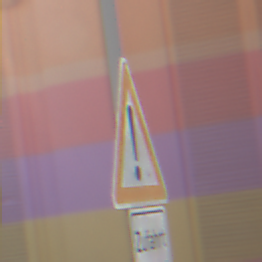
Verkehrszeichen: Gefahrenstelle
Zusatzzeichen unten: HinweiseAufGefahrenDurchVerbaleAngabe11
Umgebung: Outdoor, Special
Tageszeit: MorningAfternoon
Wetter: PartlyCloudy
Licht: Natural
Jahreszeit: NotSpecified
Kontrast: HighContrast